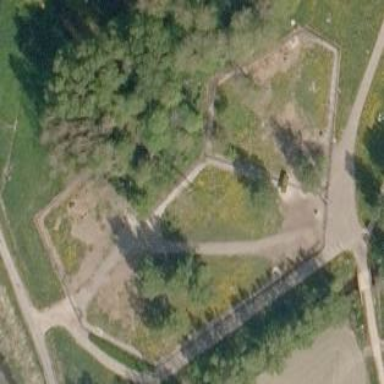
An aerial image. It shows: Dog park enclosed by chain-link fence.